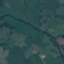
Land use / land cover: Pasture